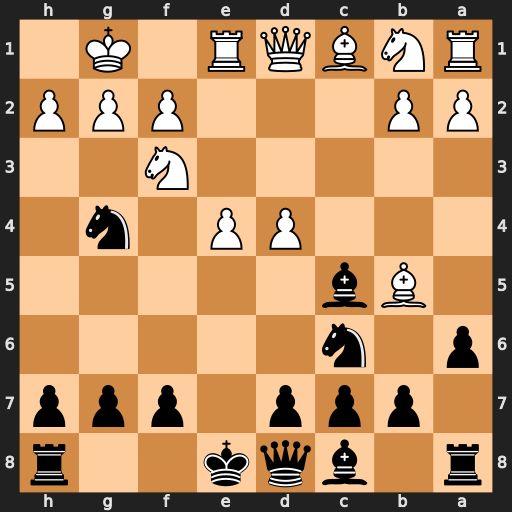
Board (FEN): r1bqk2r/1ppp1ppp/p1n5/1Bb5/3PP1n1/5N2/PP3PPP/RNBQR1K1
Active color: b
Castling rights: kq
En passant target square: -
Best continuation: Nxd4 Nxd4 Qh4